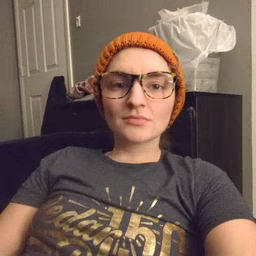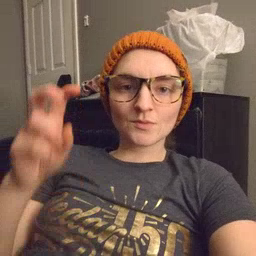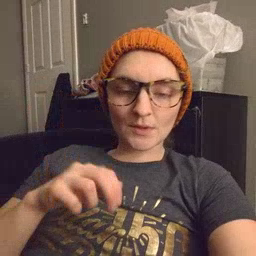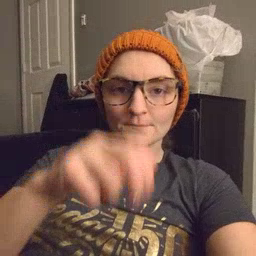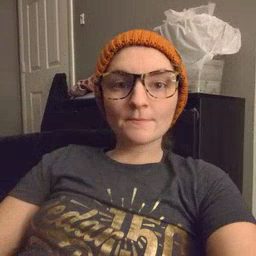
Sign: stairs